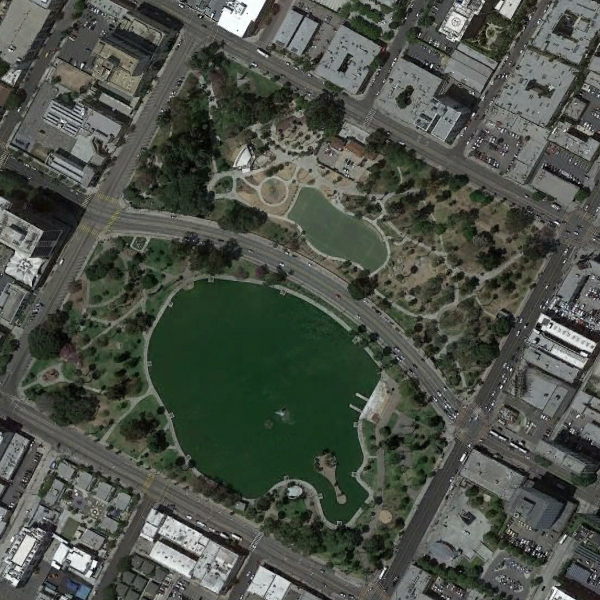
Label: Park